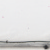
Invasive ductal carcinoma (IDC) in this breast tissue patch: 0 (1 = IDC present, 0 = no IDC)